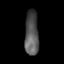
Tissue: skin
Cell type: T cells
Senescence score: 0.2868
Nuclear area (px): 607
Mean DAPI intensity: 84.708